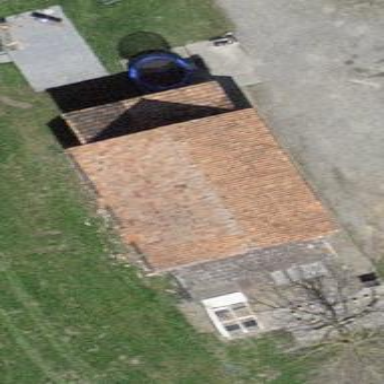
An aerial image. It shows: Shed building.